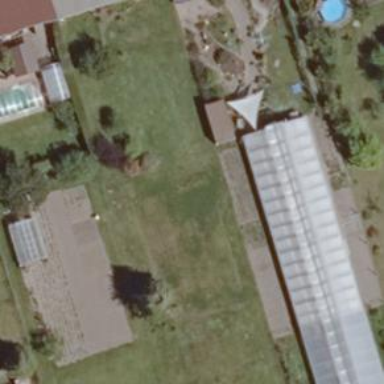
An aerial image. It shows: Greenhouse.